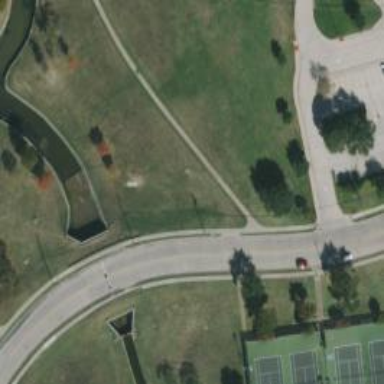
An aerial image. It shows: Disc golf tee.